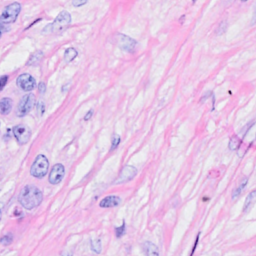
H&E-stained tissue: Breast